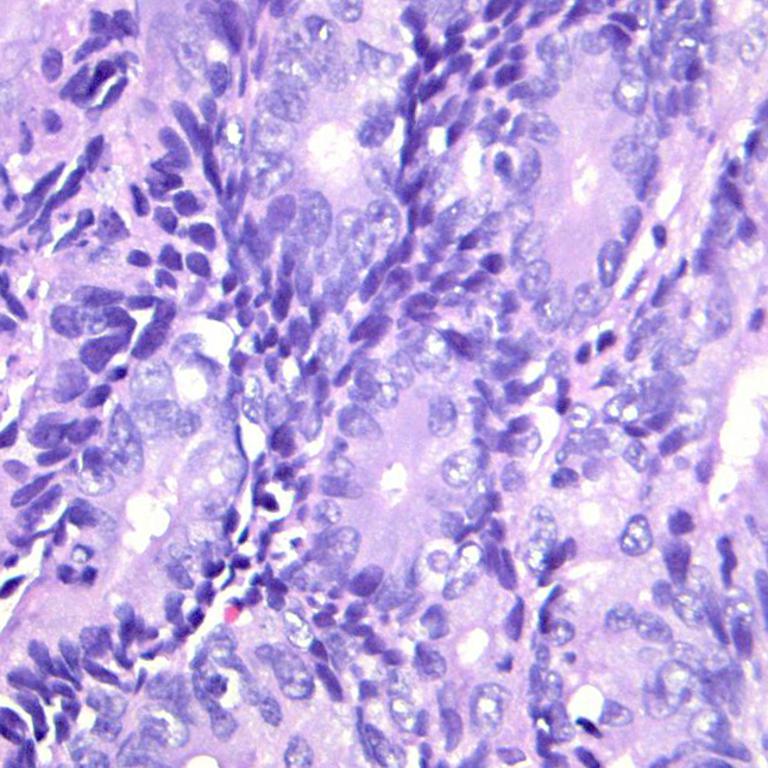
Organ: colon
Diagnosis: adenocarcinomas